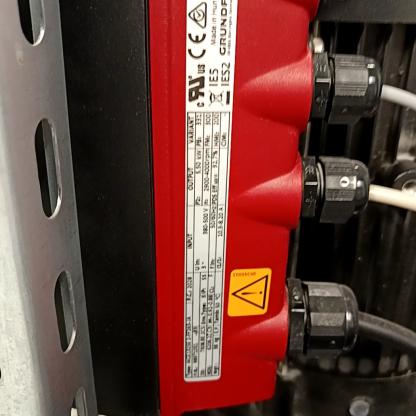
Klasa: tabliczka-znamionowa